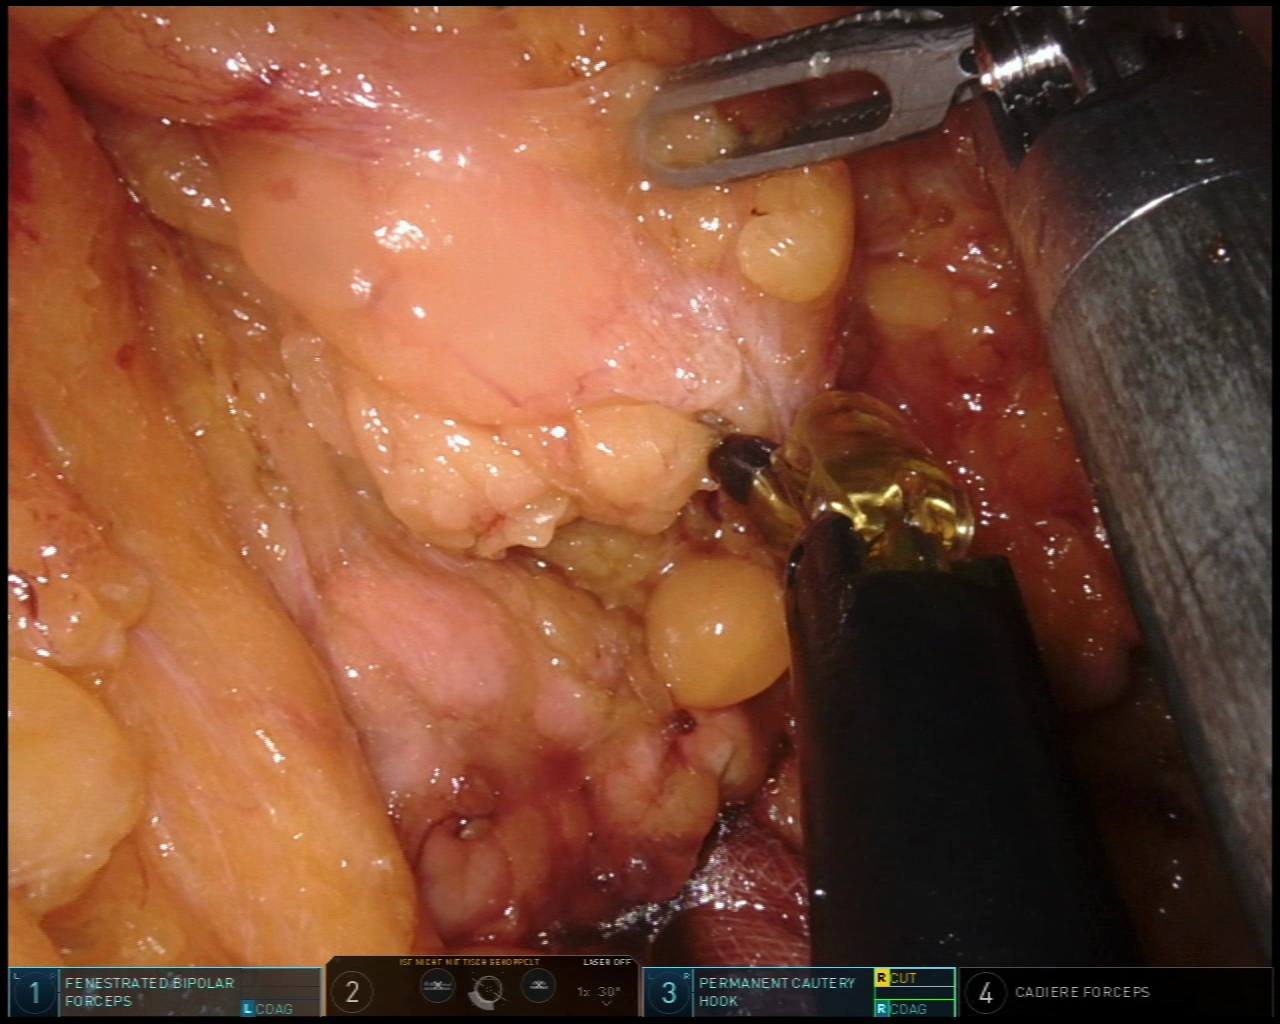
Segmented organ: pancreas
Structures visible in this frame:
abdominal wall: no
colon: no
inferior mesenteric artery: no
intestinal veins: no
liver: no
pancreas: yes
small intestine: no
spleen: no
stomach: no
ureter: no
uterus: no
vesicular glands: no